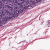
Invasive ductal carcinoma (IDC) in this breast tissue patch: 0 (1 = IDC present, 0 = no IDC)